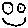
Label: smiley face